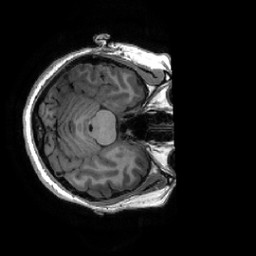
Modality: T1w
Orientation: axial
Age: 30
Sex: female
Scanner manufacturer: ge
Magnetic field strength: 3 T
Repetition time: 0.0073 s
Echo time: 0.003 s